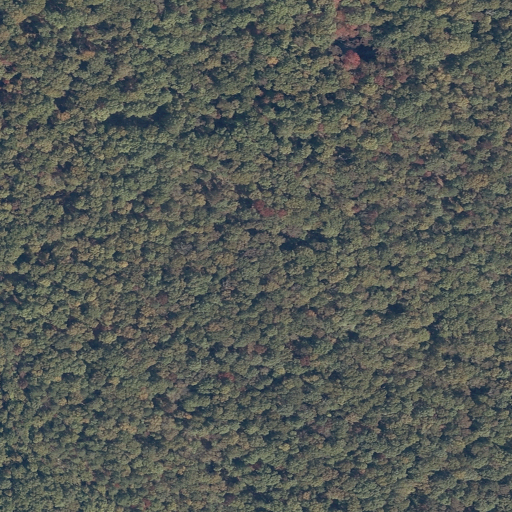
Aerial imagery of cape in Alabama named Blessington Point containing only deciduous forest